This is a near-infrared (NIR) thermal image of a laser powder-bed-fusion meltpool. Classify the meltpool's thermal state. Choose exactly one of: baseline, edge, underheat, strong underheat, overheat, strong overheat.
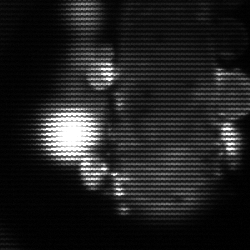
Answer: strong underheat